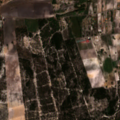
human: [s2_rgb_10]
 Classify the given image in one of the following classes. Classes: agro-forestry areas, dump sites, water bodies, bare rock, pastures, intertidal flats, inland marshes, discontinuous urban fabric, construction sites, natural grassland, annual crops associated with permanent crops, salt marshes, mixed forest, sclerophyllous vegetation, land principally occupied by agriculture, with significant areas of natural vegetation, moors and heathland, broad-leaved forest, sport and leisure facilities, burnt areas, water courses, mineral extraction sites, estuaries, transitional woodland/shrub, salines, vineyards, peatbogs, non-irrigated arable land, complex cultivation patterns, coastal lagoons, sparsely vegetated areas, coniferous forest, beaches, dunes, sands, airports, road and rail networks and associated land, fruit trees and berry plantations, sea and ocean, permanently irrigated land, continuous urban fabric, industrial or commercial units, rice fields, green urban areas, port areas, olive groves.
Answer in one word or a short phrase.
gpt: continuous urban fabric